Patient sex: F
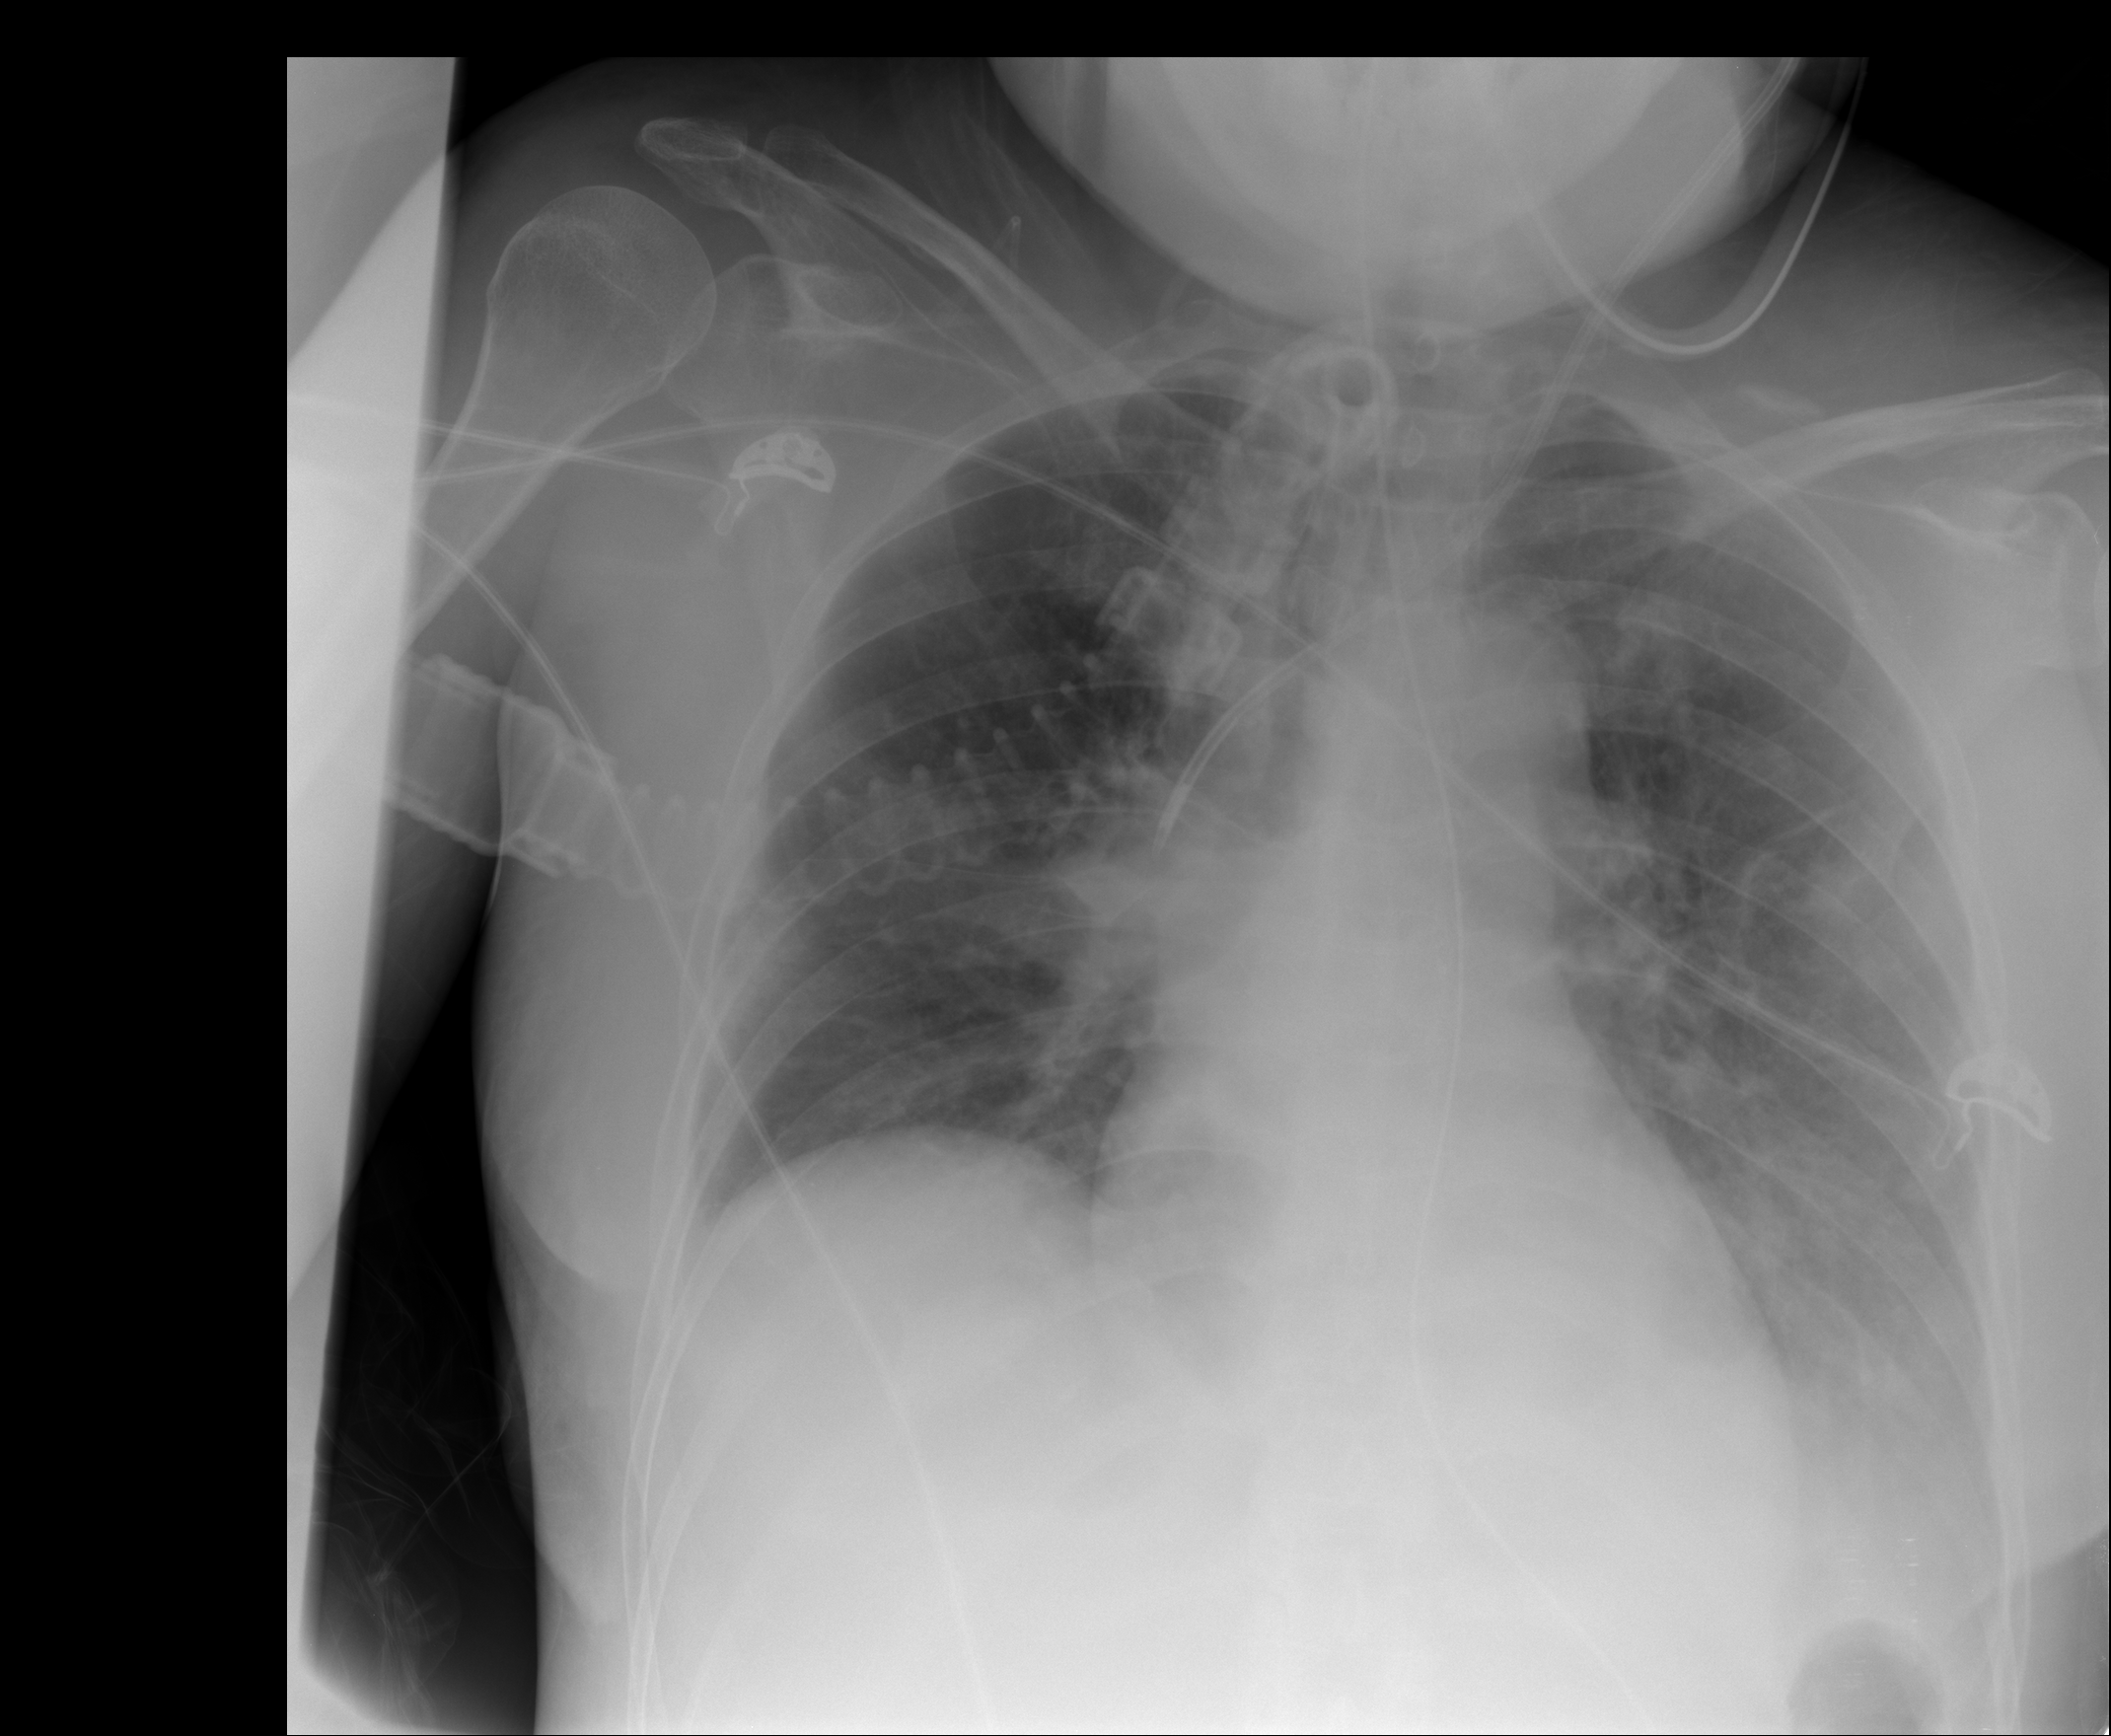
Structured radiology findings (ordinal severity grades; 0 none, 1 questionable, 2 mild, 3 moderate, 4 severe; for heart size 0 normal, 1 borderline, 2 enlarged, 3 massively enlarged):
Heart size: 0
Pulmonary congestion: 2
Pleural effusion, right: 0
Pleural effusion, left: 2
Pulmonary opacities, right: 0
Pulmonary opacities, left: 2
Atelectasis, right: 2
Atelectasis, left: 2